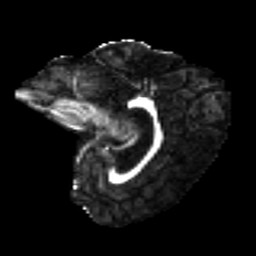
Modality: FA
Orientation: sagittal
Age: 42
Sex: female
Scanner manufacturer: ge
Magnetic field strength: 3 T
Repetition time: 7.8 s
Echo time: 0.0607 s